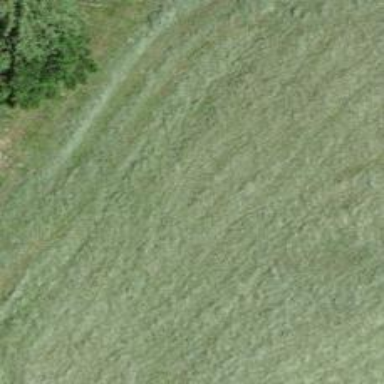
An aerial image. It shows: Grass path.